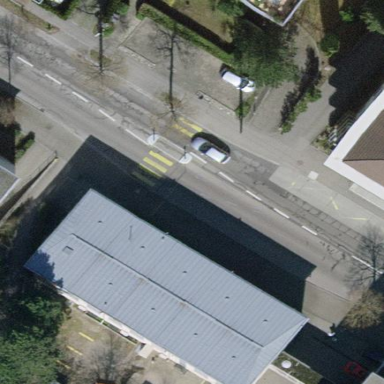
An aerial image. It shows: Office building with flat roof.